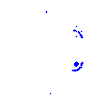
Particle: kaon